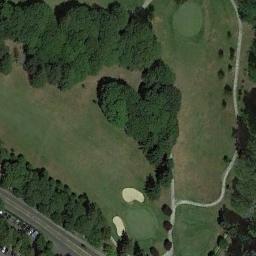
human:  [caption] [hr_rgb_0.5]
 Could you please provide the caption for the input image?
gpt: There are about a dozen bunkers on this lawn .

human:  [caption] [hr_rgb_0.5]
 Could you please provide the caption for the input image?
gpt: The golf course has a putting green, Some fairways, Roads, Barrier trees and two sandpits and a freeway is next to the golf course .

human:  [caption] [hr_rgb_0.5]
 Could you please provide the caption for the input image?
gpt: There are many trees in the golf course .

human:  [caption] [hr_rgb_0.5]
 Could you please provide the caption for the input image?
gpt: There are many bunkers and paths and lakes on the large green lawn in the golf course with many linear trees and buildings .

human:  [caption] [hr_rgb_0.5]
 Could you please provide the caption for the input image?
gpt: There are two bunkers beside the road on the golf course .